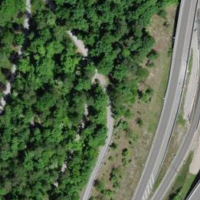
EUNIS habitat code: 57
Species observed at this site:
Fagus sylvatica